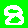
Digit: 8